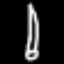
Label: pencil